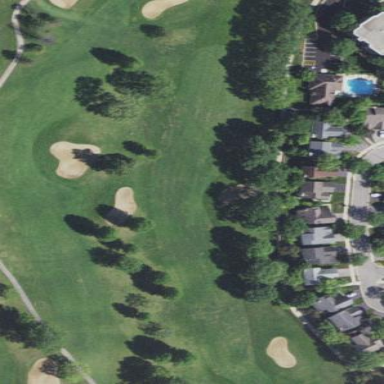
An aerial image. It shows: Grassy area designated as golf fairway.